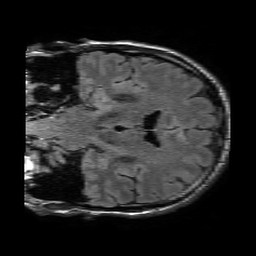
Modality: FLAIR
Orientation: coronal
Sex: male
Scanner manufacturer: philips
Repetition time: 11 s
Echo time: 0.125 s